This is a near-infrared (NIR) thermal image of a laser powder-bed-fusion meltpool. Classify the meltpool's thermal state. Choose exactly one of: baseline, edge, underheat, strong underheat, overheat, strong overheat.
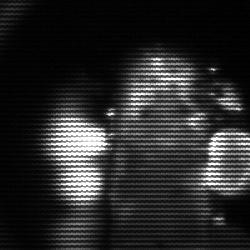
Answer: strong underheat